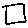
Label: square